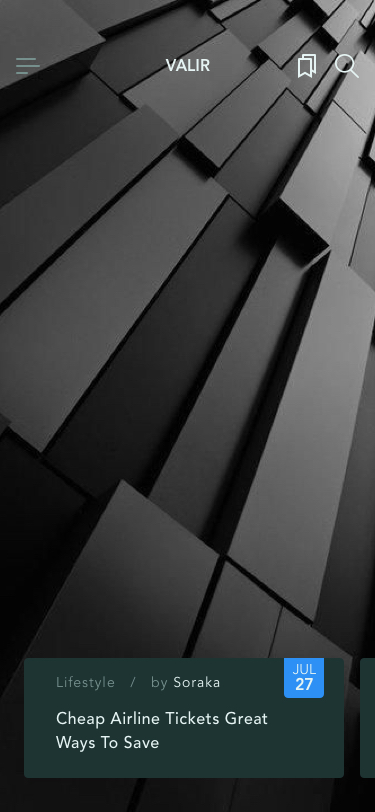
Text in this UI design:
Lifestyle   /   by Soraka
JUL 27
Cheap Airline Tickets Great Ways To Save